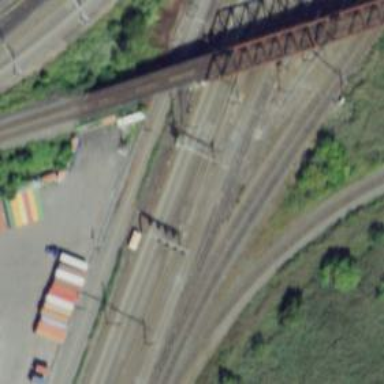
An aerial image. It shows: Railway track with contact lines for electrification.